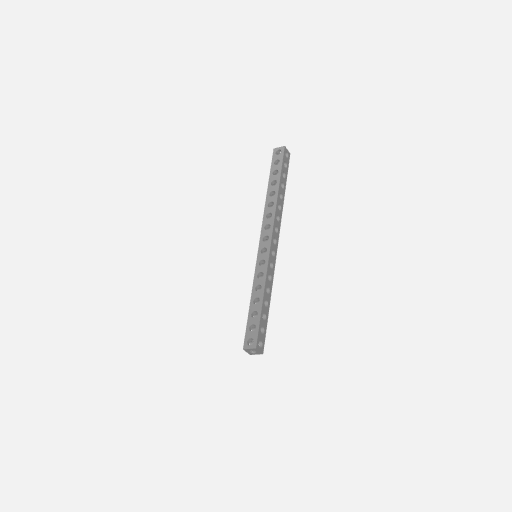
Part: SquareBeam17H